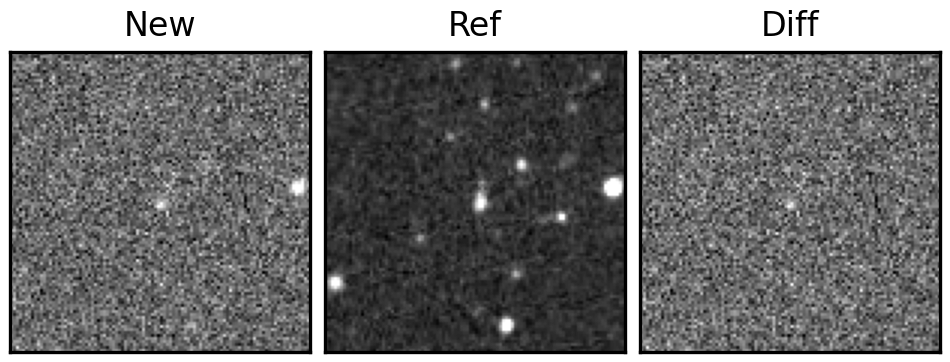
Label: real